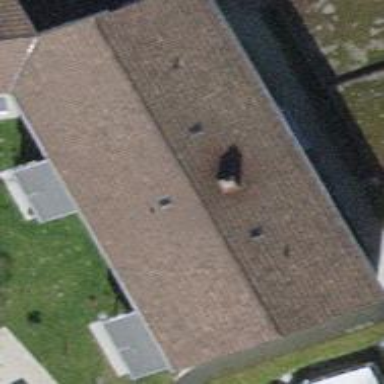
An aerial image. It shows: Apartment building with tile roof.